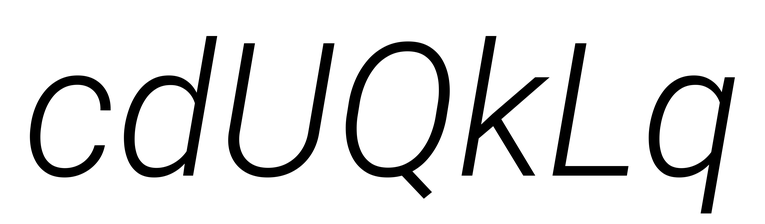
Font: Roboto-Italic_Light_Italic